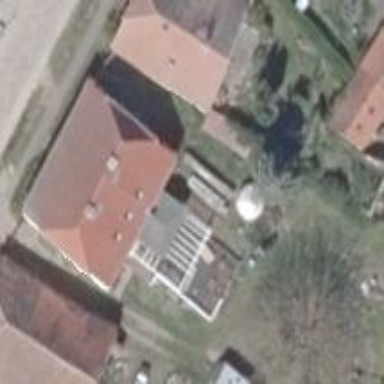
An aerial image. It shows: Building with half-hipped roof shape.